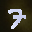
Label: 7